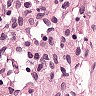
Metastatic tissue present: no